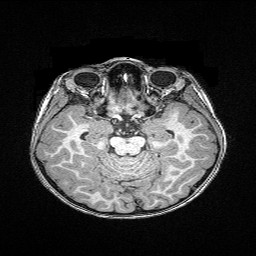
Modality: T1w
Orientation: coronal